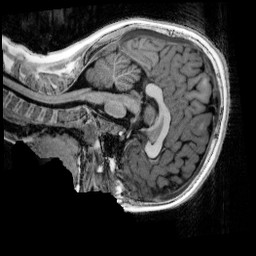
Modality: UNIT1_denoised
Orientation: sagittal
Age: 9
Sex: female
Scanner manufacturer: siemens
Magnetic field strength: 3 T
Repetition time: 4 s
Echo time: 0.00303 s